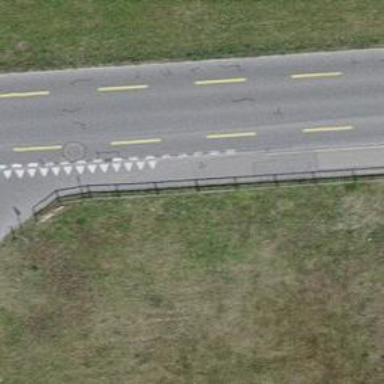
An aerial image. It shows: Kerb barrier.